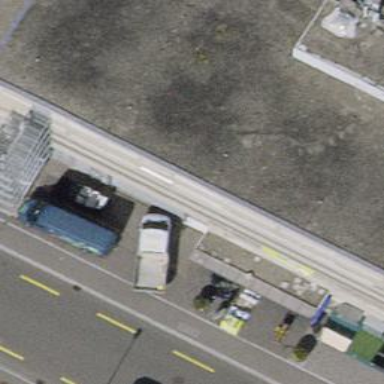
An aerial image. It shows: Bicycle parking facility.